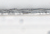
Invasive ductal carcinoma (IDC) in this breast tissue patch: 0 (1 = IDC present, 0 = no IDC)